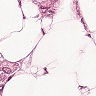
Metastatic tissue present: yes